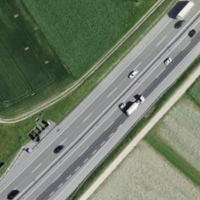
EUNIS habitat code: 57
Species observed at this site:
Milvus milvus